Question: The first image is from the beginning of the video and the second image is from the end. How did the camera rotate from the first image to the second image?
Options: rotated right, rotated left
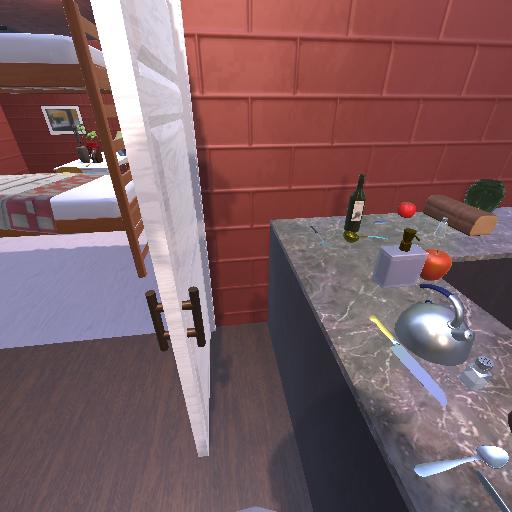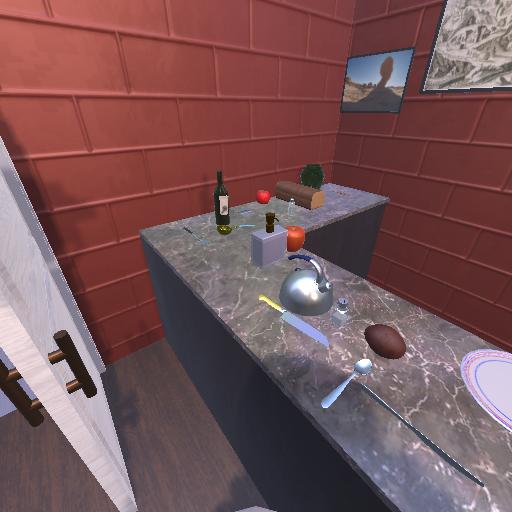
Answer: rotated right